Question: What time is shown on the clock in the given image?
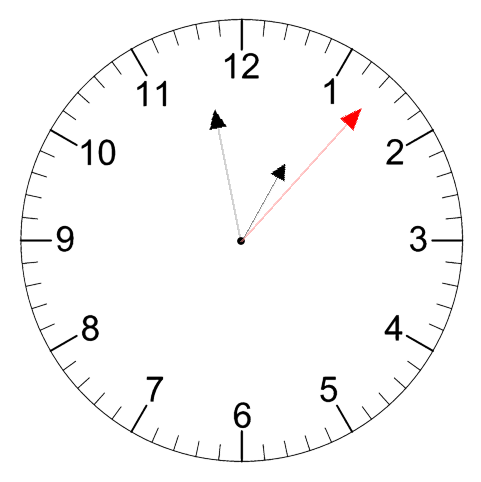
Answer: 12:58:07